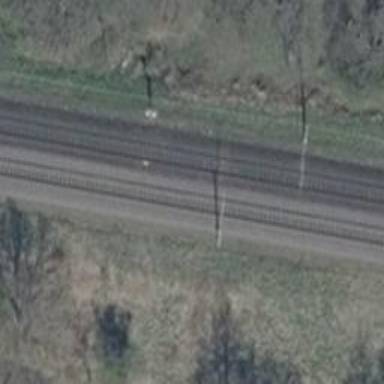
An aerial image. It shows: Railway signal.